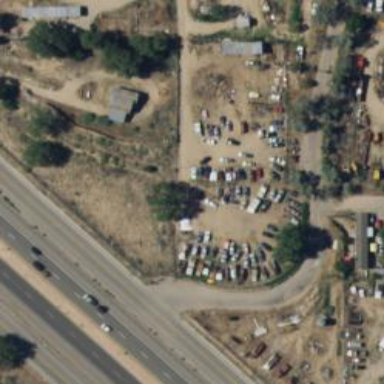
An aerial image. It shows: Scrap yard located in industrial area.